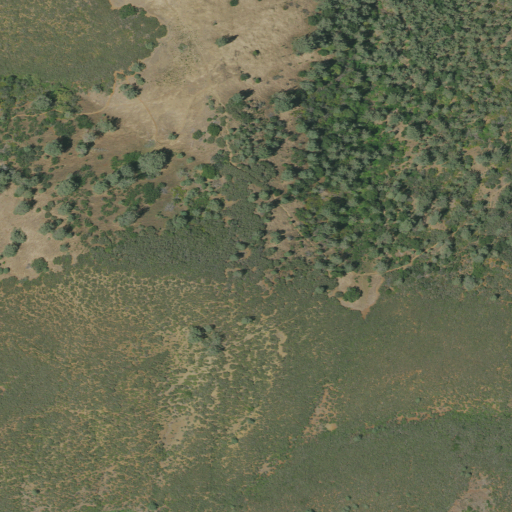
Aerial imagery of mountain in California named Mitchell Rock containing shrub, mixed forest, evergreen forest, and grassland